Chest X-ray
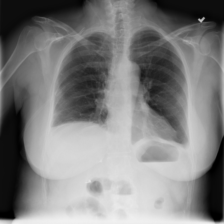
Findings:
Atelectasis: positive
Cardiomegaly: negative
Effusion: positive
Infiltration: negative
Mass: negative
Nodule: negative
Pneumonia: negative
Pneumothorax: negative
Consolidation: negative
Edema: negative
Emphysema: negative
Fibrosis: negative
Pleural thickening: negative
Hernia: negative